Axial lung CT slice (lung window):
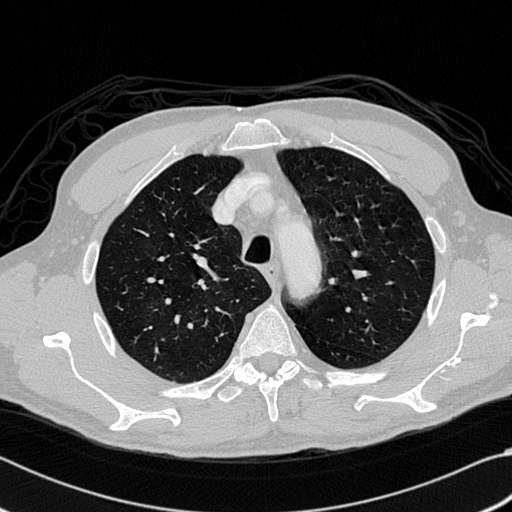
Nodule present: no